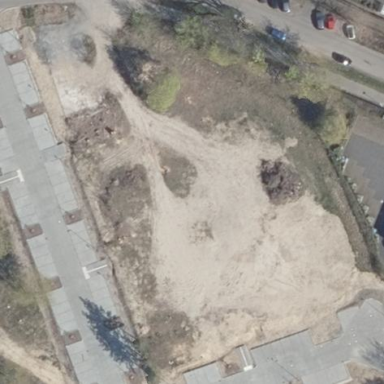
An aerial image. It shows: Kindergarten.